Field crop: maize
Growth stage: 2
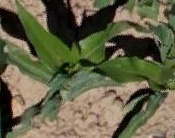
Species: maize